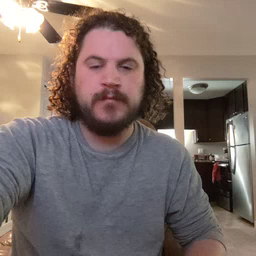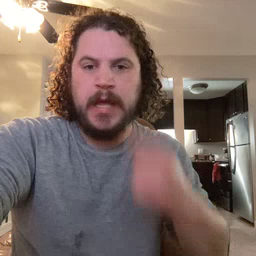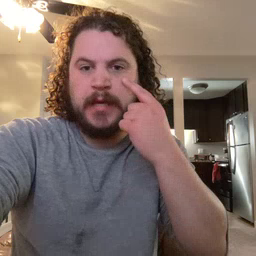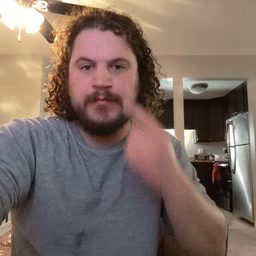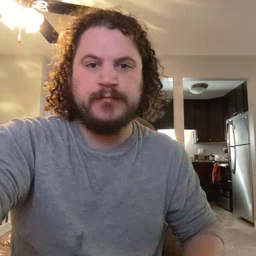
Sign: eye